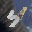
Label: 4